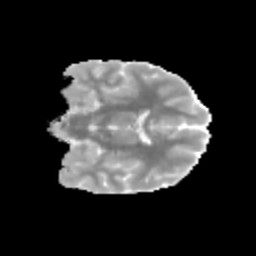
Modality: MD
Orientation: coronal
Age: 12
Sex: male
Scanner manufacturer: siemens
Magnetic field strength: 3 T
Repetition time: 3.8 s
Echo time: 0.07 s